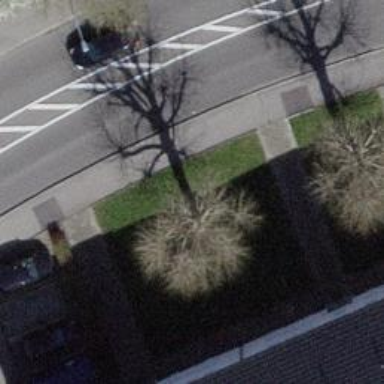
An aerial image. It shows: Park with broadleaved deciduous trees.